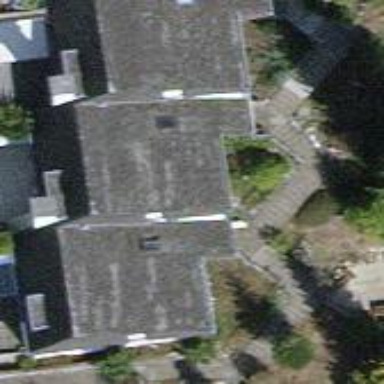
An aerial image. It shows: Terrace building.